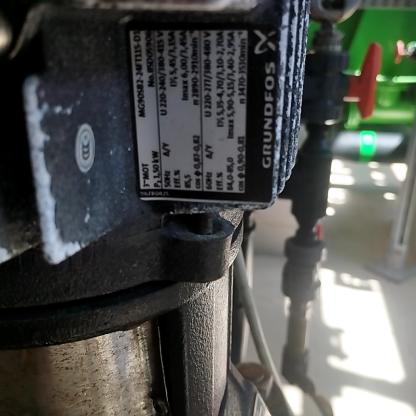
Klasa: tabliczka-znamionowa